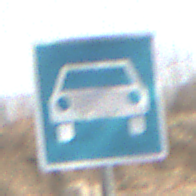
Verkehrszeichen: Kraftfahrstrasse
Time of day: MorningAfternoon
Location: Outdoor (Suburban)
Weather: PartlyCloudy
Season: NotSpecified
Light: Natural